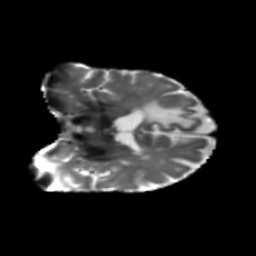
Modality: T2w
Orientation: coronal
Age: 56
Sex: male
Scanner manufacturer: siemens
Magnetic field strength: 3 T
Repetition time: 5.25 s
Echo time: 0.08 s